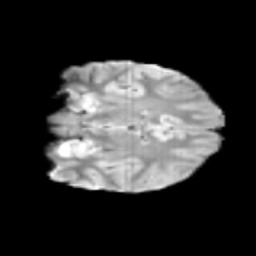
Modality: T2w
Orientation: coronal
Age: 11
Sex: male
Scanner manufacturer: siemens
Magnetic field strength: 3 T
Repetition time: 3.8 s
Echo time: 0.07 s